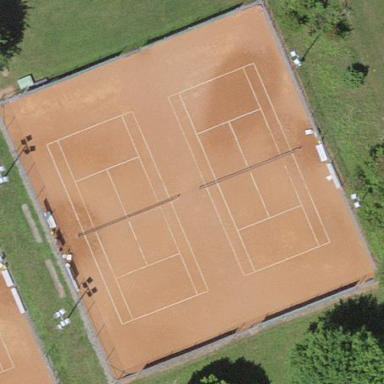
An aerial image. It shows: Tennis court on the leisure land pitch.